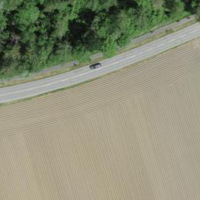
EUNIS habitat code: 41
Species observed at this site:
Prunus spinosa